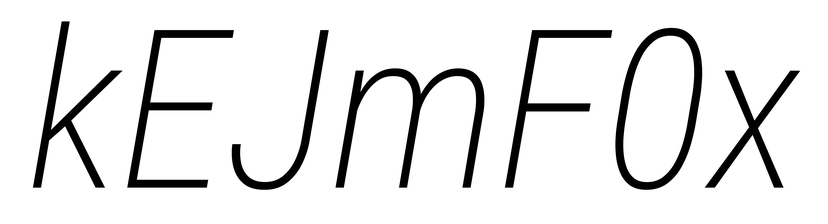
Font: Roboto-Italic_Condensed_ExtraLight_Italic